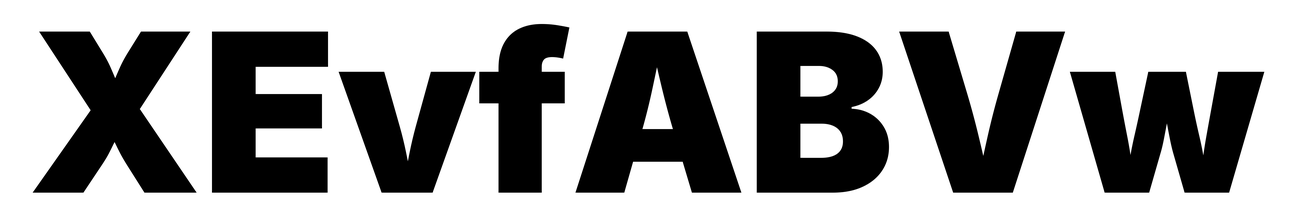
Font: Inter_Black